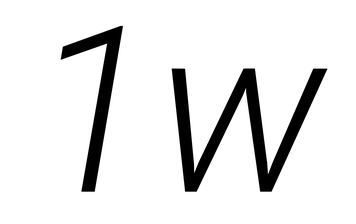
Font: Roboto-Italic_Light_Italic